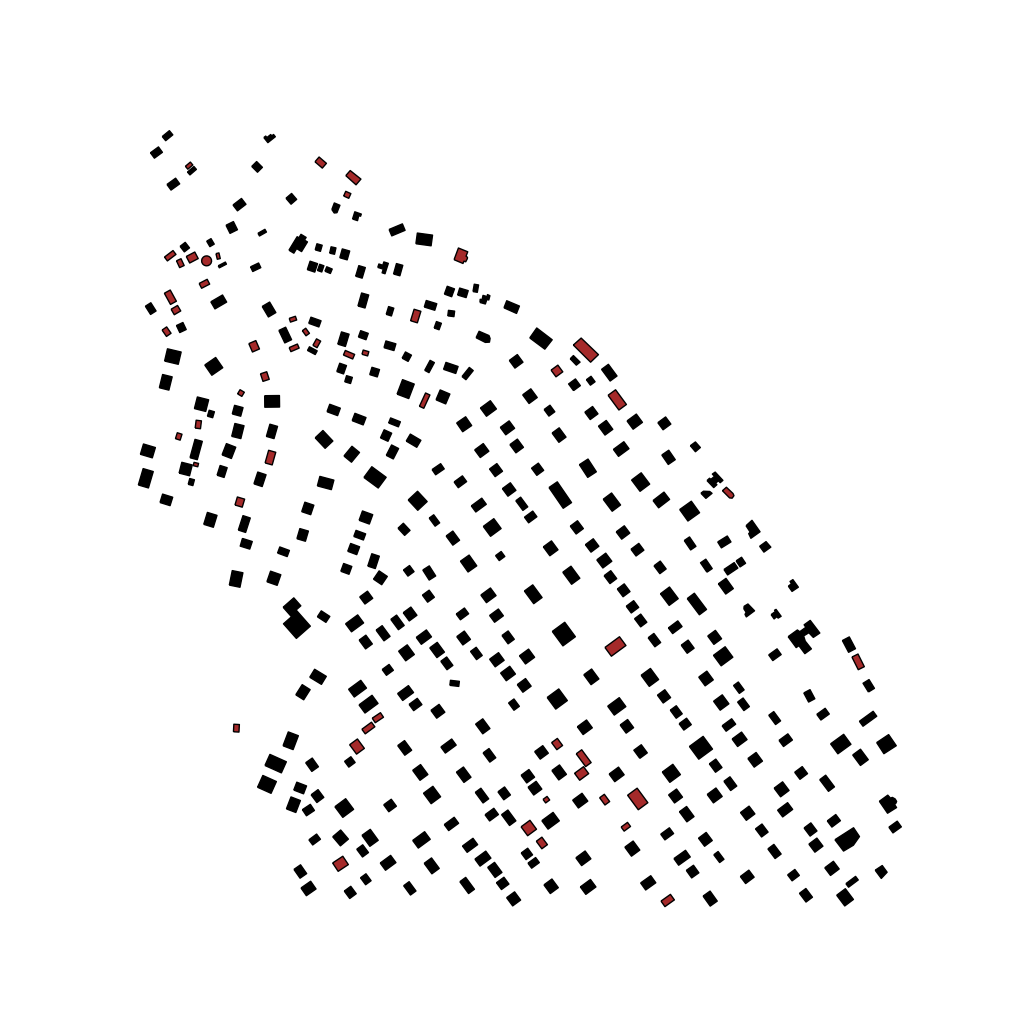
Tags: overhead vector_map, recreation, residential, special, transport, historical, modern, individual_rise, low_rise, density_1, Building, Facility, 1.0 km²